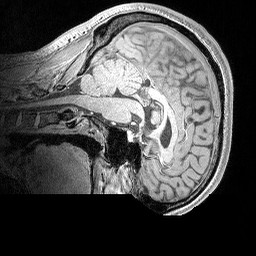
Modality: MP2RAGE
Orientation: sagittal
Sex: male
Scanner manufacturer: siemens
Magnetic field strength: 3 T
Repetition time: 5 s
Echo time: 0.00292 s